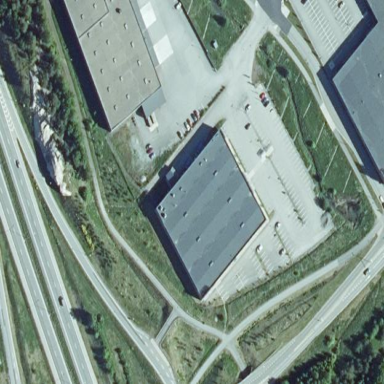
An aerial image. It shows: Retail building.